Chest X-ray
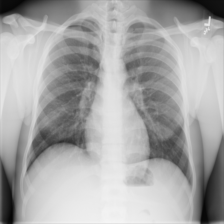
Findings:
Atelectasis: negative
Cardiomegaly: negative
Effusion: negative
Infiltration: negative
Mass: negative
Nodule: negative
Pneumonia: negative
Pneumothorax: negative
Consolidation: negative
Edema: negative
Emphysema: negative
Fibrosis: negative
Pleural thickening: negative
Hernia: negative